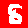
Digit: 8